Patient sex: F
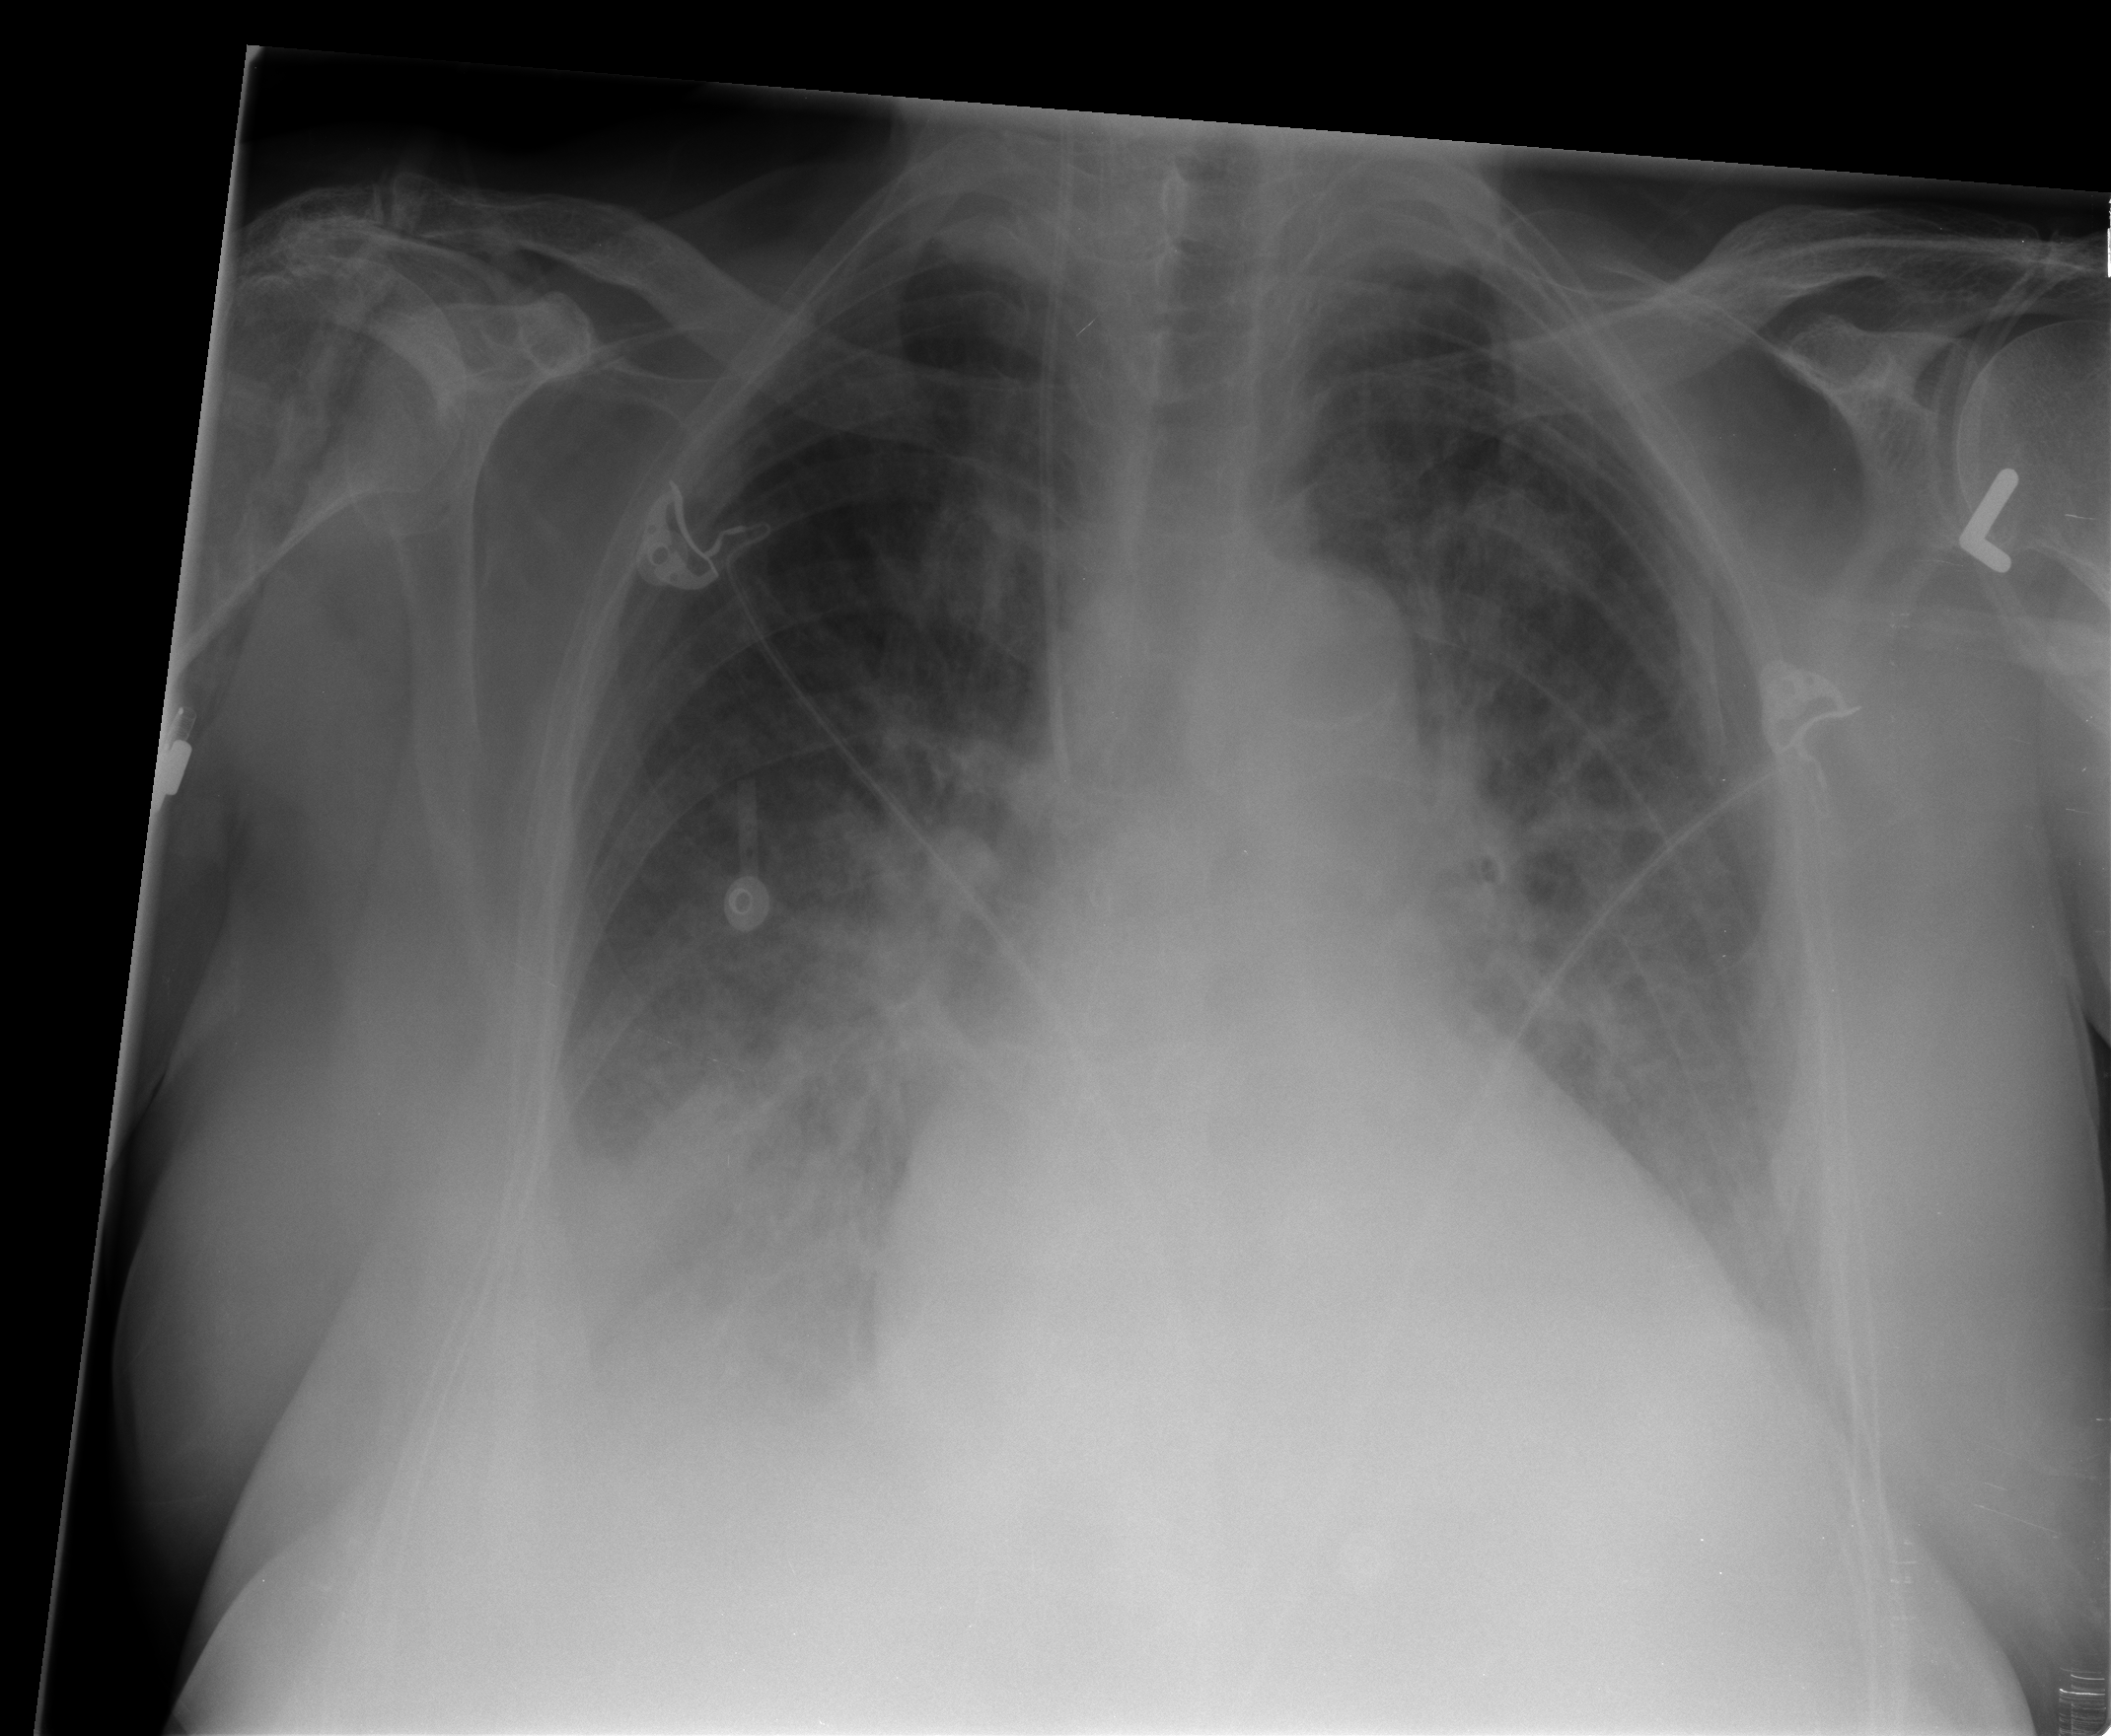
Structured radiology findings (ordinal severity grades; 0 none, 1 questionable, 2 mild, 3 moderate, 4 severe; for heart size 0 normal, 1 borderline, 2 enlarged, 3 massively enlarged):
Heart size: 2
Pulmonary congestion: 3
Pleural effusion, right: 2
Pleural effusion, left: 2
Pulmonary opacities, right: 2
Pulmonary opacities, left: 2
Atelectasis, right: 2
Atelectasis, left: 2